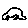
Label: car